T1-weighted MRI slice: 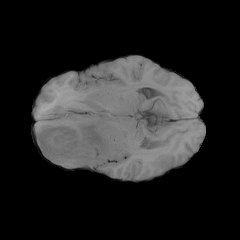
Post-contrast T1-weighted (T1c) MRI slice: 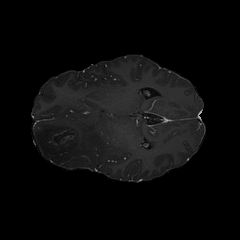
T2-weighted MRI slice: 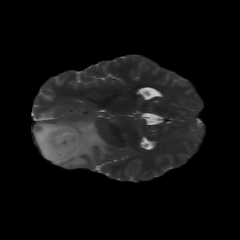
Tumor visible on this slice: yes